Question: i've got a problem. In my app I have some (3-4) buttons which a want to scale automaticly to the full screen size. (Not a only a single button but all together). At the moment i'm using LinearLayout for my app. Is it possible to do this with it?
Sorry for my bad english.
Greetings Nils
That screen of the game "Dont't tap the White" is similar to like I'd like it:

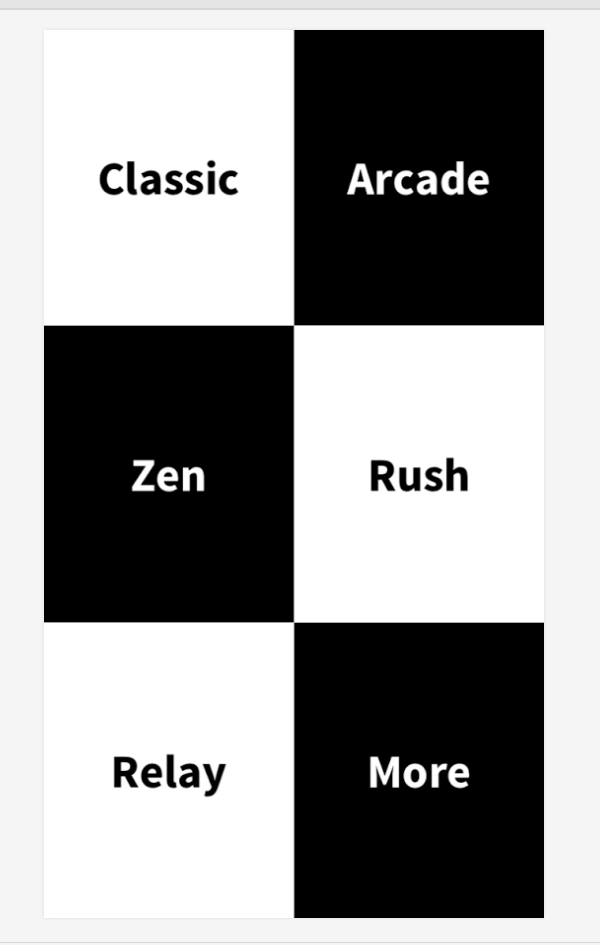
Answer: You can use Weight concept for it. Your buttons will be look same in all screens.
Firstly divide screen in 2 horizontal parts with width weight 50 50 each and height match parent. Then Add 3 buttons to each parts with weight in height as 33.33 as below:
'''
<?xml version="1.0" encoding="utf-8"?>
<LinearLayout xmlns:android="http://schemas.android.com/apk/res/android"
android:layout_width="match_parent"
android:layout_height="match_parent"
android:orientation="horizontal" >
<LinearLayout
android:layout_width="0dp"
android:layout_weight="50"
android:layout_height="match_parent"
android:orientation="vertical" >
<Button
android:id="@+id/button1"
android:layout_width="match_parent"
android:layout_height="0dp"
android:layout_weight="33.33"
android:text="Button" />
<Button
android:id="@+id/button2"
android:layout_width="match_parent"
android:layout_height="0dp"
android:layout_weight="33.33"
android:text="Button" />
<Button
android:id="@+id/button3"
android:layout_width="match_parent"
android:layout_height="0dp"
android:layout_weight="33.33"
android:text="Button" />
</LinearLayout>
<LinearLayout
android:layout_width="0dp"
android:layout_weight="50"
android:layout_height="match_parent"
android:orientation="vertical" >
<Button
android:id="@+id/button4"
android:layout_width="match_parent"
android:layout_height="0dp"
android:layout_weight="33.33"
android:text="Button" />
<Button
android:id="@+id/button5"
android:layout_width="match_parent"
android:layout_height="0dp"
android:layout_weight="33.33"
android:text="Button" />
<Button
android:id="@+id/button6"
android:layout_width="match_parent"
android:layout_height="0dp"
android:layout_weight="33.33"
android:text="Button" />
</LinearLayout>
</LinearLayout>
'''